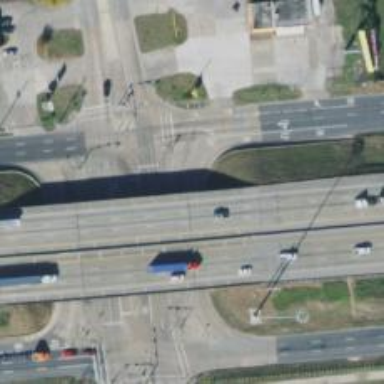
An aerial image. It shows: Secondary link road.